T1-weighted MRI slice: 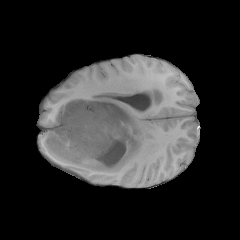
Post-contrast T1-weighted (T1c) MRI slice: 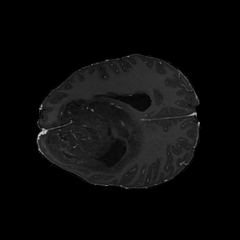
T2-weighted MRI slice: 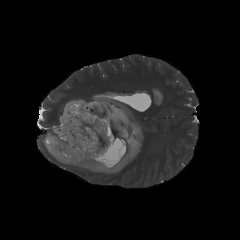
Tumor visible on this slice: yes